Aerial crown-view tile of a tropical tree (Barro Colorado Island, Panama), acquired 20250818:
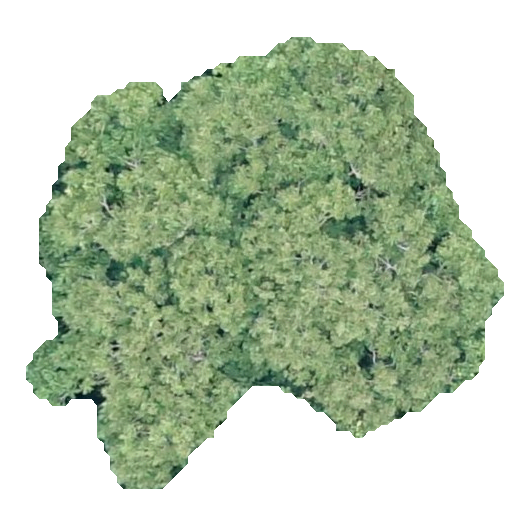
Species: Dipteryx oleifera
GBIF accepted scientific name: Dipteryx oleifera
Crown area: 205.818 m²